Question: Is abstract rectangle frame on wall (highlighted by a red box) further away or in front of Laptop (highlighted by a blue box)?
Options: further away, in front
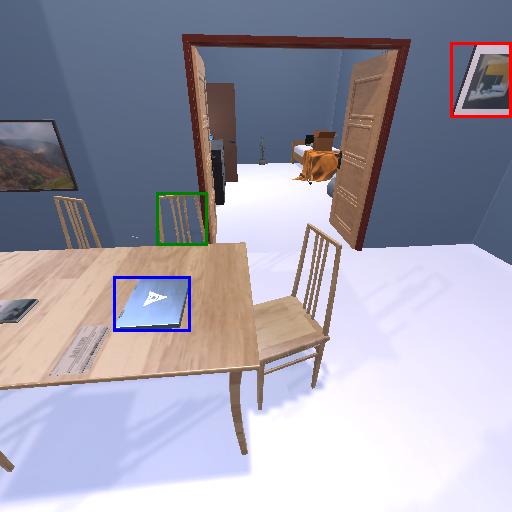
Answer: further away